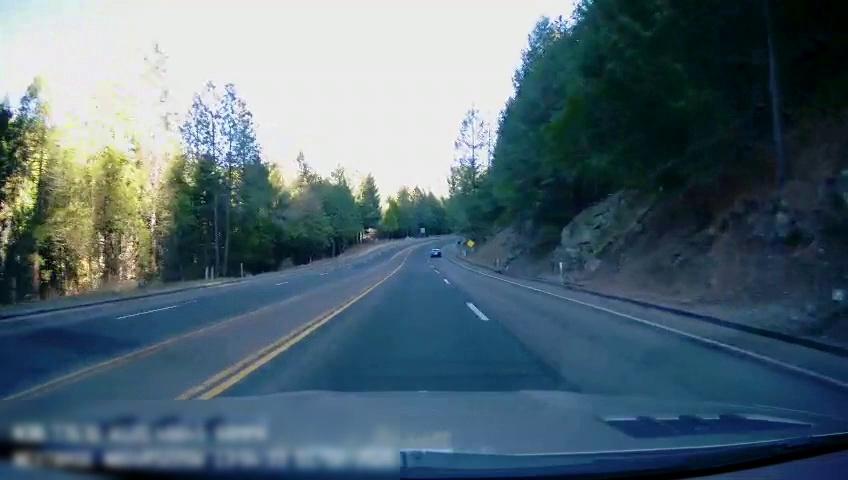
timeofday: Day
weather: Sunny
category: Drivable Space
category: Vehicles | Car
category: Lanes | Opposite Lane
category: Lanes | Alternate Lane
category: Lanes | Current Lane
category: Lanes | Opposite Lane
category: Lanes | Current Lane
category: Lanes | Alternate Lane
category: Lanes | Opposite Lane
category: Traffic | Signs